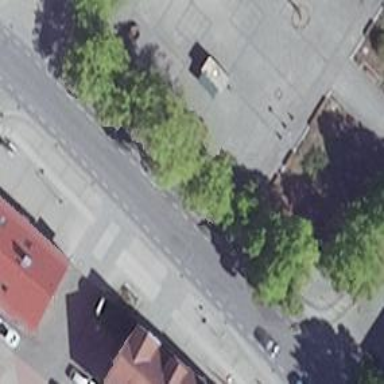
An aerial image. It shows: Residential road with asphalt surface. There are sidewalks on both sides and advisory cycle lane.